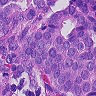
Metastatic tissue present: yes